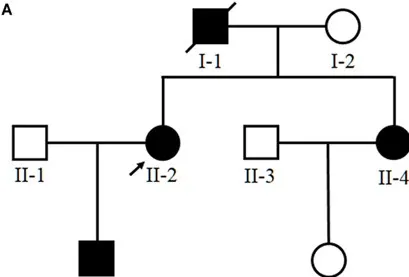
The clinical and genetic information of the family. (A) Pedigree of the family with low levels of HDL-c. Family members are identified by generations and numbers. Squares indicate male family members; circles, female members; closed symbols, affected members; open symbols, unaffected members; arrow, proband.
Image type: radiology (ct)